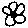
Label: flower